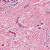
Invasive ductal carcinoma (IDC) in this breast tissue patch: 0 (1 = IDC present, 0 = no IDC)